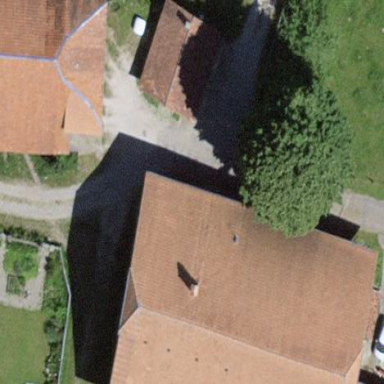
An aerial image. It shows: Farm building.